Question: Why my 'TextView' doesn't go right?
Well, now I don't just need to set 'TextView' to the right. Now it is very interesting why 'layout_gravity' doesn't work as expected, namely - set the 'View' to the position inside it parent container.

'''
<?xml version="1.0" encoding="utf-8"?>
<LinearLayout xmlns:android="http://schemas.android.com/apk/res/android"
android:layout_width="match_parent"
android:layout_height="wrap_content"
android:minHeight="?android:attr/listPreferredItemHeight"
style="@style/activated_item"
android:orientation="horizontal">
<CheckBox
android:id="@+id/star"
android:layout_width="wrap_content"
android:layout_height="wrap_content"
android:layout_gravity="center"
android:layout_marginLeft="8dp"
style="?android:attr/starStyle"/>
<TextView
android:id="@+id/title"
android:layout_width="wrap_content"
android:layout_height="wrap_content"
android:textAppearance="?android:attr/textAppearanceMedium"
android:layout_marginLeft="8dp"
android:layout_gravity="right" //////// HERE I AM
android:textStyle="bold"
android:textColor="@color/item_text_color"/>
</LinearLayout>
'''
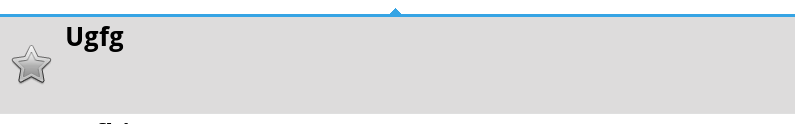
Answer: Try to use <URL> instead of 'layout_gravity'.